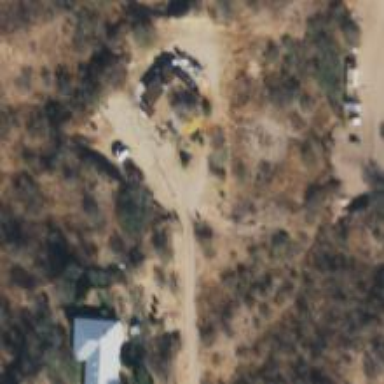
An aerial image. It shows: Driveway leading to service road.